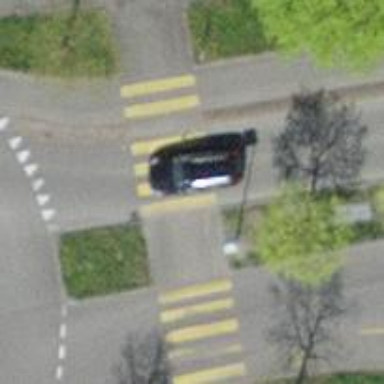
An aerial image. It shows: Zebra crossing with crossing island.